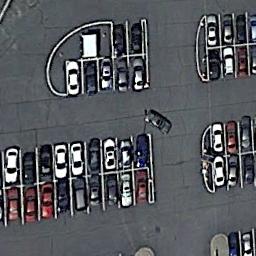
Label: parking_lot